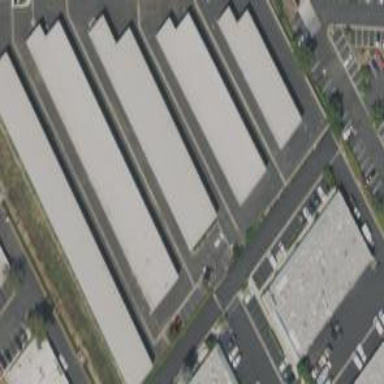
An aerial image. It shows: Commercial building.